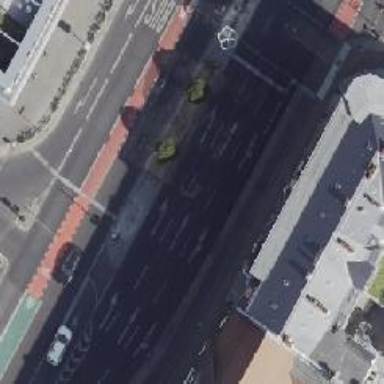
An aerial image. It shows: Traffic island.